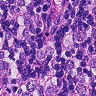
Metastatic tissue present: yes